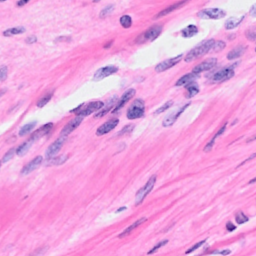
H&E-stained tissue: Breast